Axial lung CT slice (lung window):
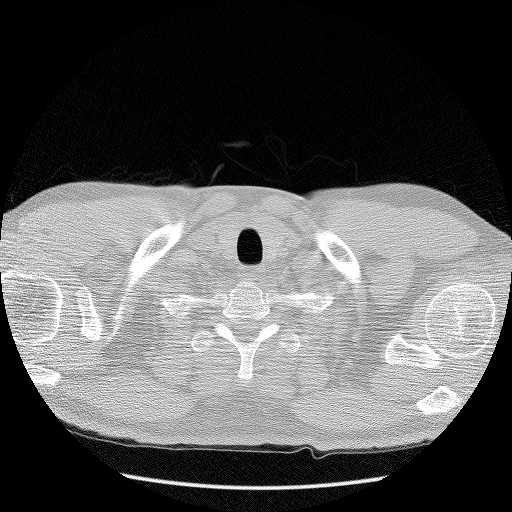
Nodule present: no